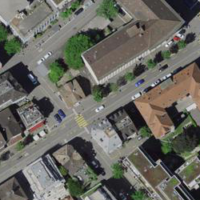
EUNIS habitat code: 54
Species observed at this site:
Tachymarptis melba
Cichorium intybus